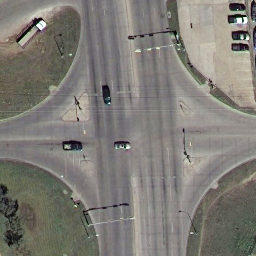
Label: intersection